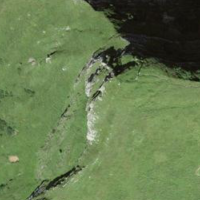
EUNIS habitat code: 26
Species observed at this site:
Rupicapra rupicapra